Question: I'm writing a fairly basic commenting function for a site using post method to pass input values to a php file that performs the relevant mysql query.
The $.ajax part is as follows:
'''
// AJAX URL ENCODING
$("#add").click(function() {
// POST COMMENT FORM VALUES
var ajaxOpts = {
type: "post",
url: "includes/addComment.php",
data: "&author=" + $("#author").find("input").val() + "&email=" + $("#email").find("input").val() + "&comment=" + $("#leaveComment").find("textarea").val() + "&parent=<?php echo $vid_id; ?>",
success: function(data) {
// IMMEDIATE DISPLAY
// Not relevant to this problem.
// CLEAR TEXTAREA FOR NEXT COMMENT
$("textarea").val('');
}
};
$.ajax(ajaxOpts);
});
'''
This is passed through to addcomment.php:
'''
require('connection.php');
//get POST data
$name = mysql_real_escape_string($_POST["author"]);
$email = strtolower(md5(trim(mysql_real_escape_string($_POST["email"]))));
$comment = mysql_real_escape_string($_POST["comment"]);
$time = Date ('c');
$parent = trim(mysql_real_escape_string($_POST["parent"]));
//add new comment to database
mysql_query("INSERT INTO comments VALUES(' $name ',' $email ',' $comment ', ' $time ', ' $parent ')");
'''
Everything works fine except that the mysql_query doesn't end up inserting any values into my database. After a bit of digging I found this:

So i'm assuming my query isn't going ahead because the ' : ' bit of junk(?) data is throwing everything out?
I'm trying to figure out where this errant ' : ' has come from, anyone have any ideas?
P.S - Apologies for the length of this question, I've tried to narrow down possible culprits as much as I can.
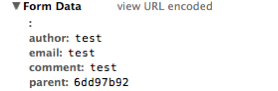
Answer: what happens if you remove the & from the front of &author?
normally the first data field doesn't have an &
'''
data: "&author="
'''
also as others have mentioned this would be a welcome addition
'''
or die (mysql_error())
'''
and its usually good practice to name your database columns on the insert
otherwise you risk breaking the insert statement if you ever alter the table structure
'''
insert into (colname1, colname2) values ('value1', 'value2')
'''